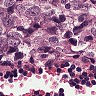
Metastatic tissue present: yes